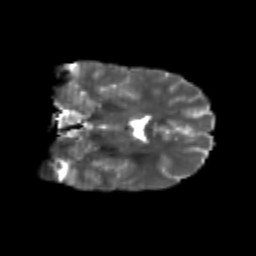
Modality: T2w
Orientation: coronal
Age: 23
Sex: male
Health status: healthy
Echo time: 0.074 s